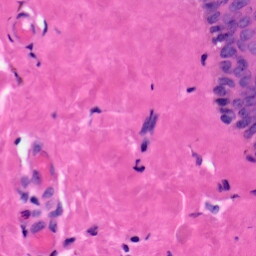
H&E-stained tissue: Skin